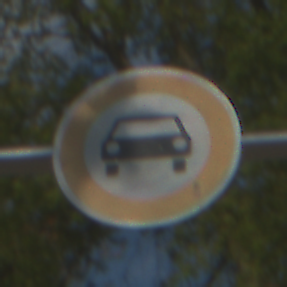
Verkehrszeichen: VerbotKraftwagen
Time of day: MorningAfternoon
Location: Outdoor (Nature)
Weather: PartlyCloudy
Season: NotSpecified
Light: Natural